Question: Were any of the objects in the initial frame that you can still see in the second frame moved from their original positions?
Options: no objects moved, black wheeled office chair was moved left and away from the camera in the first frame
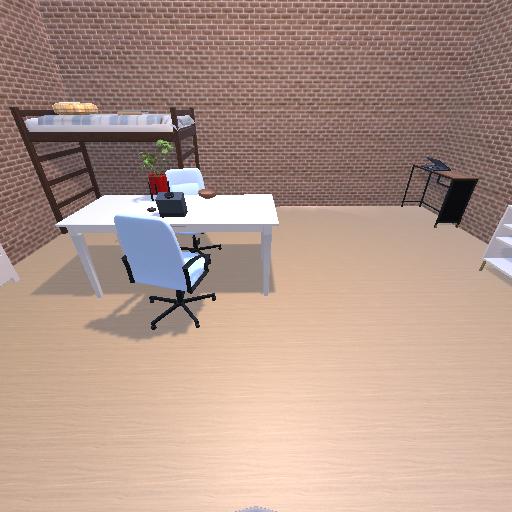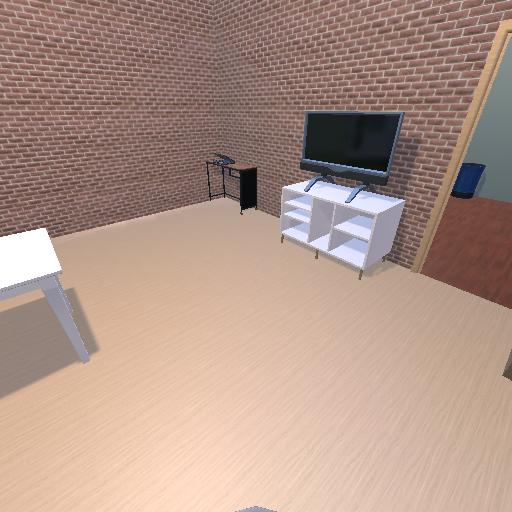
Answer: no objects moved